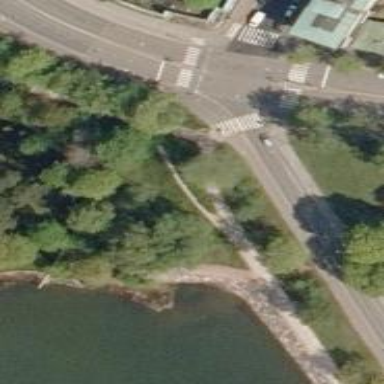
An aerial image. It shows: Asphalt cycleway.